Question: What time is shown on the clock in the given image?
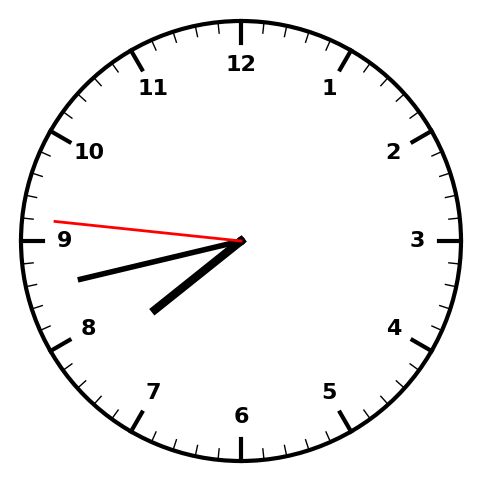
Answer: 07:42:46